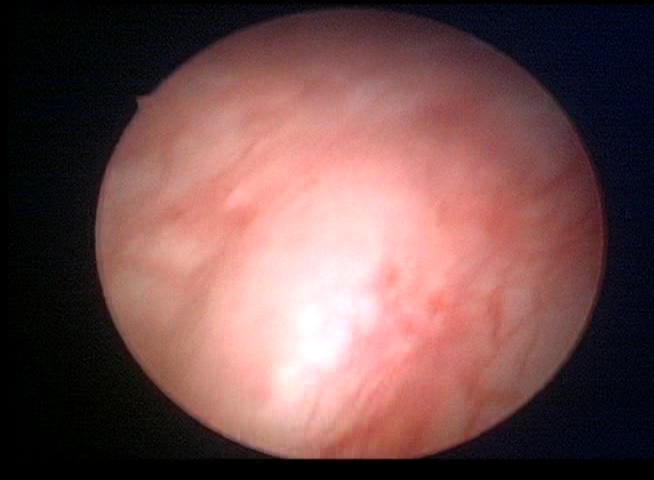
Modality: WLC
Class: Normal mucosa
Bladder cancer association: No